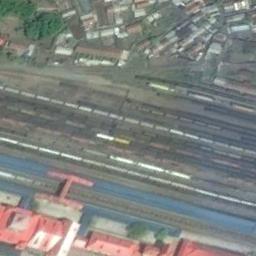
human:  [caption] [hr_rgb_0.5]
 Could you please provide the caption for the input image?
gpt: There are many trees in the middle of the two railways .

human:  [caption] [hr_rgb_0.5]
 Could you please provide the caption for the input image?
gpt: These railways are between some makeshift houses and lots of other buildings and some trains are on the railways .

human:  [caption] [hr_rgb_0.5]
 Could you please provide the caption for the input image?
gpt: Several buildings of different shapes and sizes are beside the railway .

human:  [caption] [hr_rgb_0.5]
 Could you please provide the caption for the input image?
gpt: The railway is next to some houses .

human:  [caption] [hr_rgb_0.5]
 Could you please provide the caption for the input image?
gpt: There are some red building beside the railway with some trains .